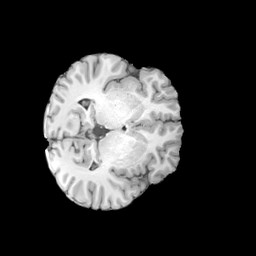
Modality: T1w
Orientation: axial
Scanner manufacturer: siemens
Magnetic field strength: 3 T
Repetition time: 2 s
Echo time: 0.0024 s